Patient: sex M, age 57
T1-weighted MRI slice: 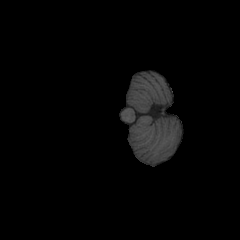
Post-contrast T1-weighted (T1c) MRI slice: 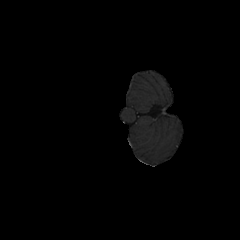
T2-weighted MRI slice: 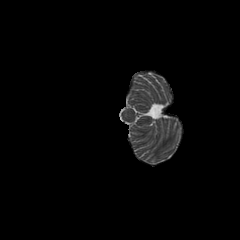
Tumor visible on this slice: no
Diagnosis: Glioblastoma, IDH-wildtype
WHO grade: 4